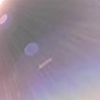
Label: sunburn